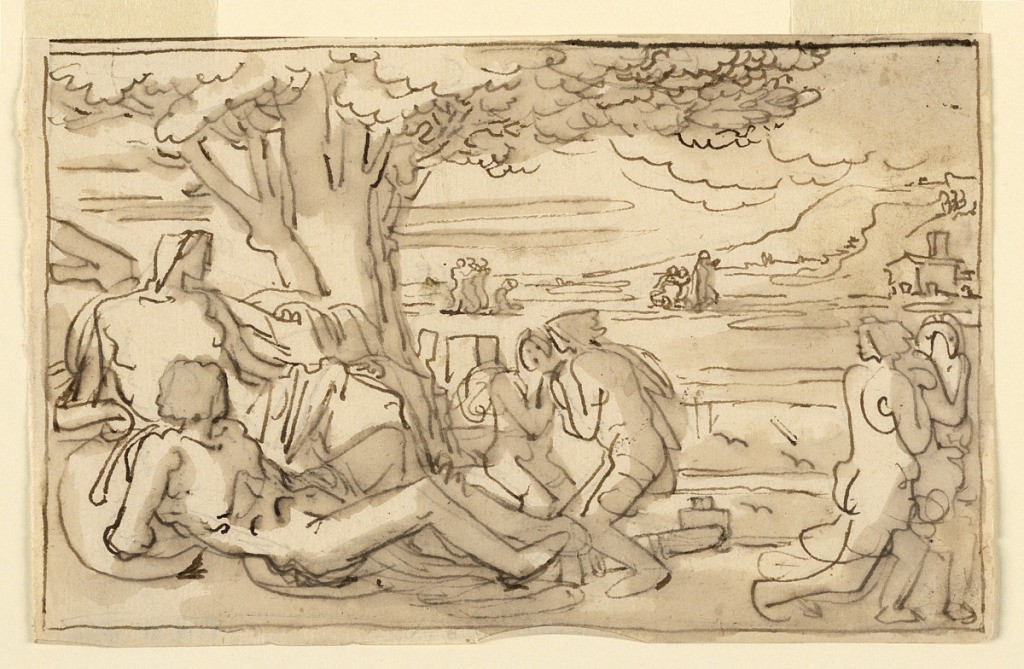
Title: Sketch, Pastoral Scene with Figures in Landscape
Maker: Fortunato Duranti, Italian, 1787 - 1863
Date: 1820–1850
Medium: Pen and ink, brush and sepia wash on paper
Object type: Drawing
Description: Sketch, Pastoral Scene with Figures in Landscape